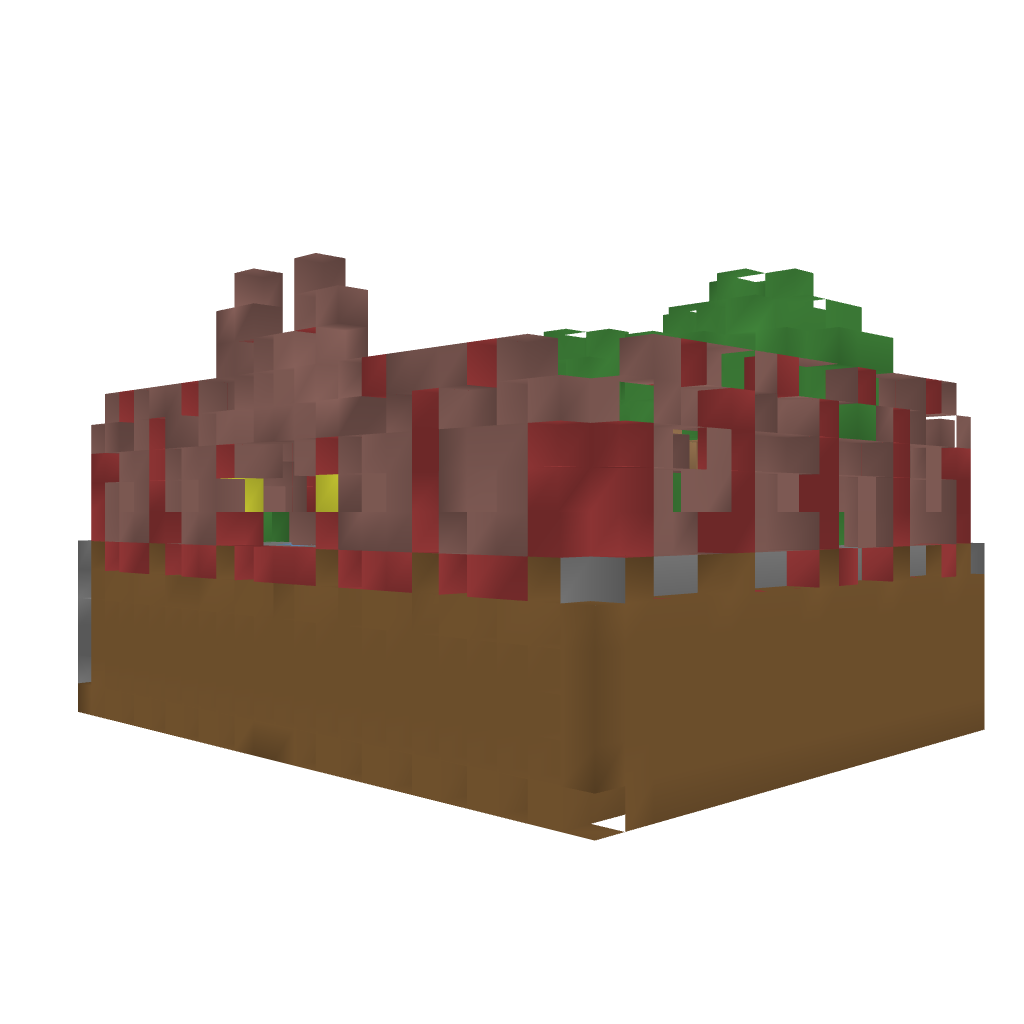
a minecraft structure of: Evil Park bad low quality